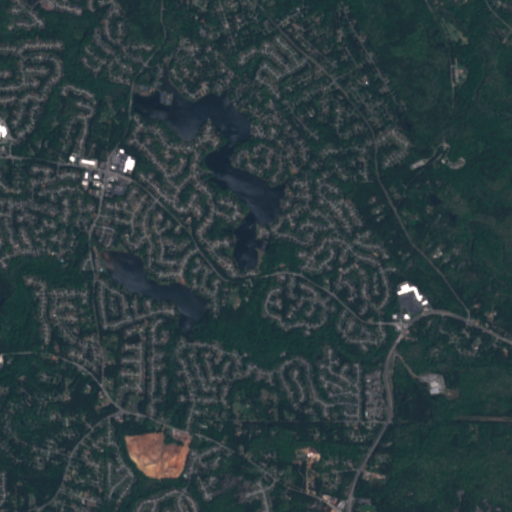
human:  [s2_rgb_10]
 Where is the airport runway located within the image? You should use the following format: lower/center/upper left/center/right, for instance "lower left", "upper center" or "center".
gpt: The airport runway is located in the lower right of the image.
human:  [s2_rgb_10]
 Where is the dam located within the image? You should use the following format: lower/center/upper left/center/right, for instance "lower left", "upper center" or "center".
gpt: The dam is located in the upper right of the image.
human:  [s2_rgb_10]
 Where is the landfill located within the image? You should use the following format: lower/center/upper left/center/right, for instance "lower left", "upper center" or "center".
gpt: There is no landfill in the image.